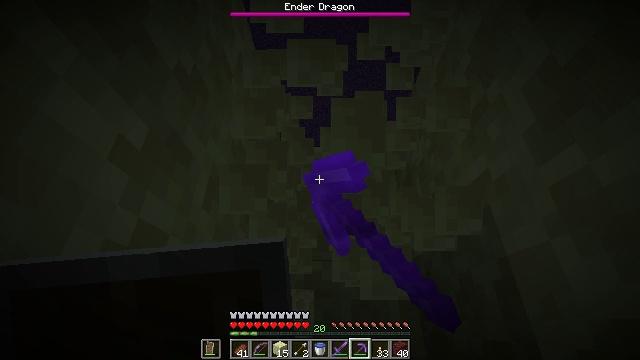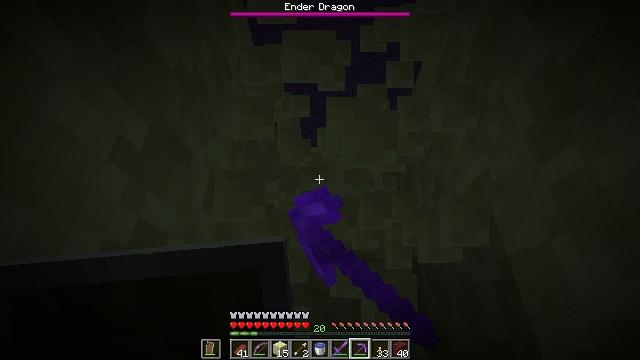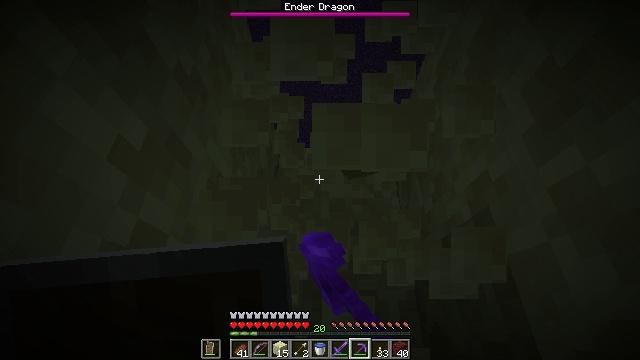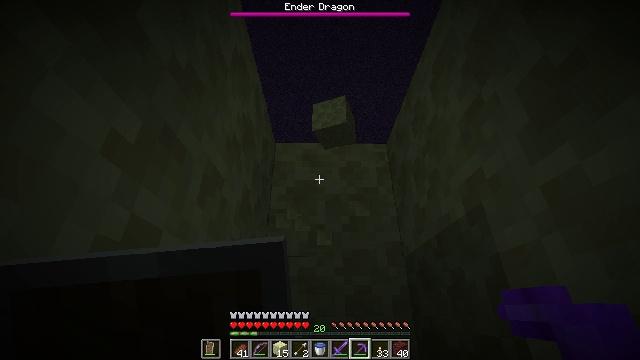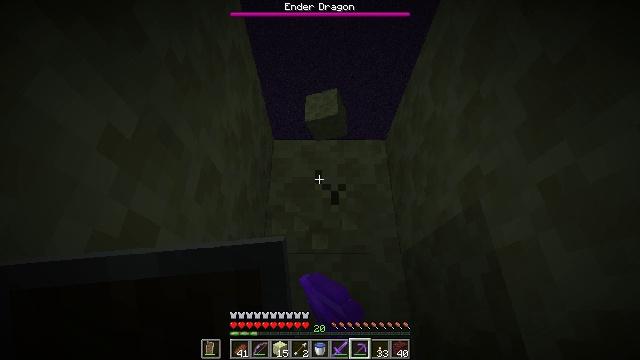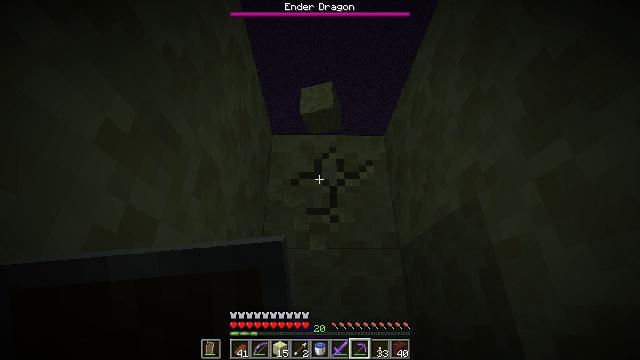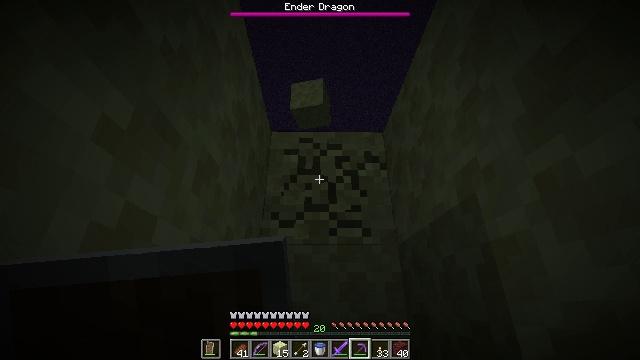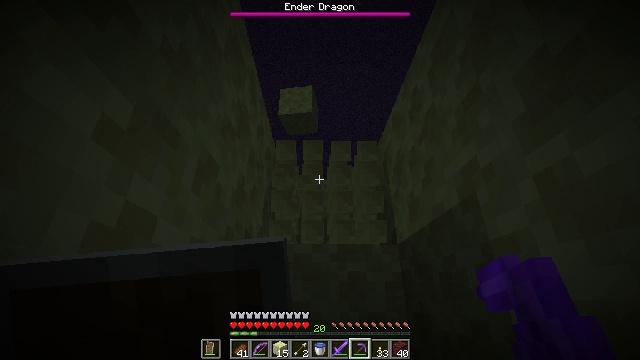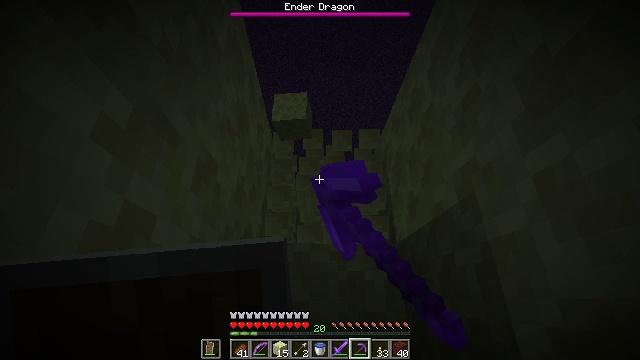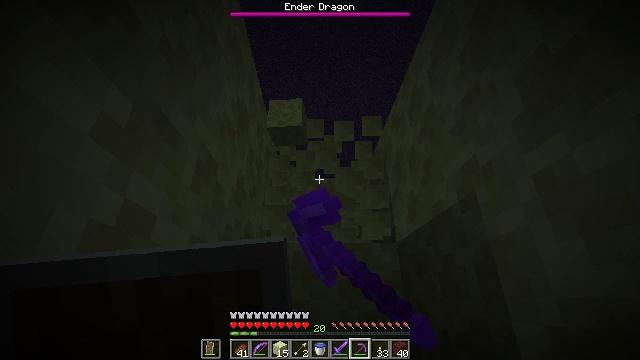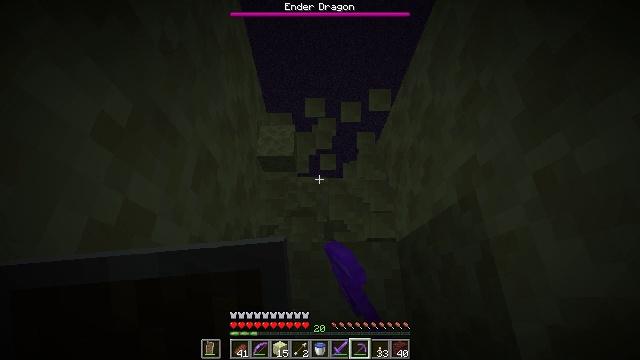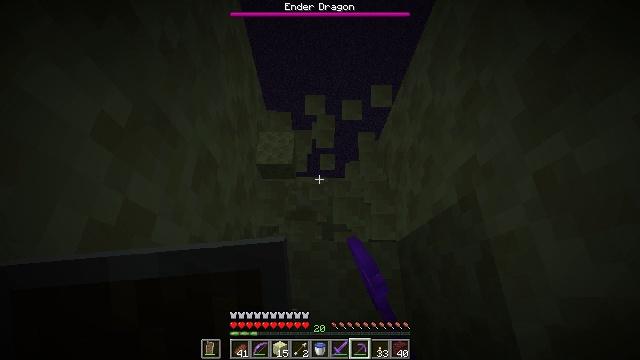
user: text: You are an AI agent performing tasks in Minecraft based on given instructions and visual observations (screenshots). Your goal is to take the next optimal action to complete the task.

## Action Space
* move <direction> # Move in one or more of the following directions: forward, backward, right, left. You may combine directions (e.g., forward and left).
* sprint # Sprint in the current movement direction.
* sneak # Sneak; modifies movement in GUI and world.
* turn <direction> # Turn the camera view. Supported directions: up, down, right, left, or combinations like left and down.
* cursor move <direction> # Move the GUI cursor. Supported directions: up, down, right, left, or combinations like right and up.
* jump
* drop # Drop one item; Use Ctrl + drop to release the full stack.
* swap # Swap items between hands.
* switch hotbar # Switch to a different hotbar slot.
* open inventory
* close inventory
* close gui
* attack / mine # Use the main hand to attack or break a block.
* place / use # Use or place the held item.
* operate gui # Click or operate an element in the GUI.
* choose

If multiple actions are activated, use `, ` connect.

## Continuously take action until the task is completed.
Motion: motion action
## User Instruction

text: Break some end stone blocks.
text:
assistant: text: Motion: attack / mine
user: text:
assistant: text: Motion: attack / mine
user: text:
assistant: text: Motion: turn right, attack / mine
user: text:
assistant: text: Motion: attack / mine
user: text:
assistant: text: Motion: turn down, attack / mine
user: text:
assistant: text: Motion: attack / mine
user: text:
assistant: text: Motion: attack / mine
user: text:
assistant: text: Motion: attack / mine
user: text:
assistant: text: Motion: attack / mine
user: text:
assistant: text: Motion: attack / mine
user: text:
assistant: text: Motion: attack / mine
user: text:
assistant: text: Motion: attack / mine